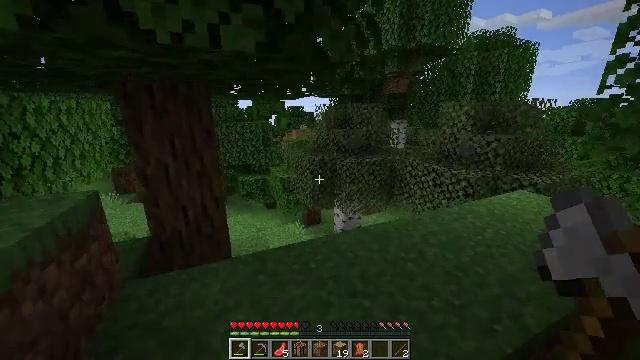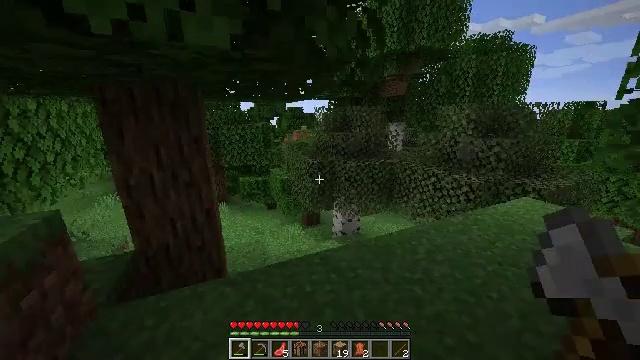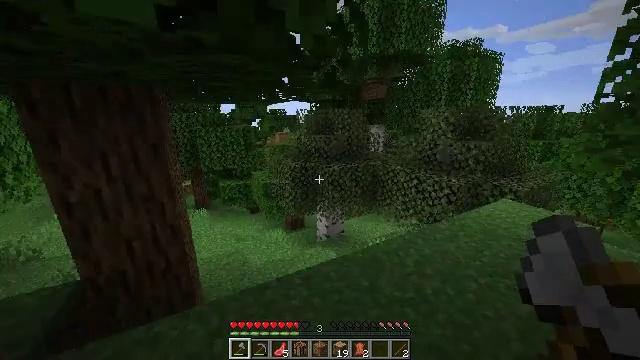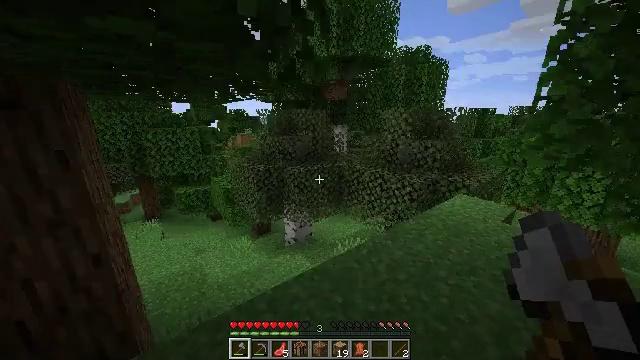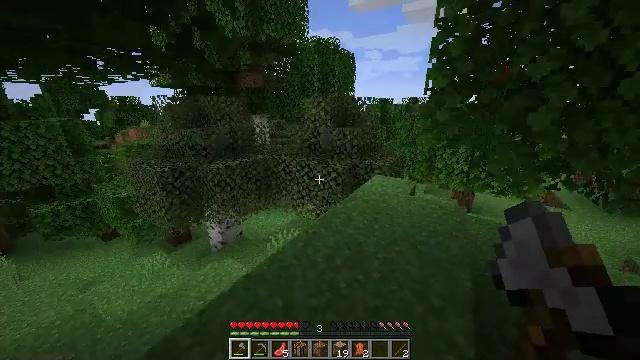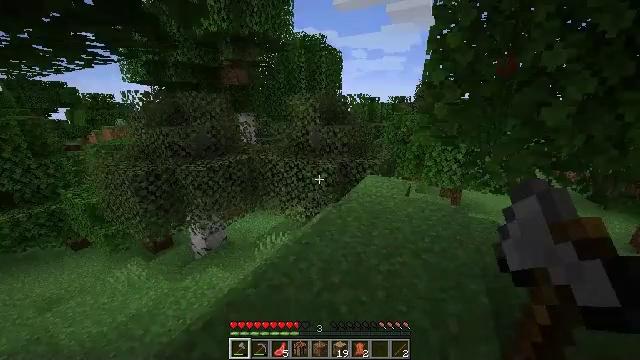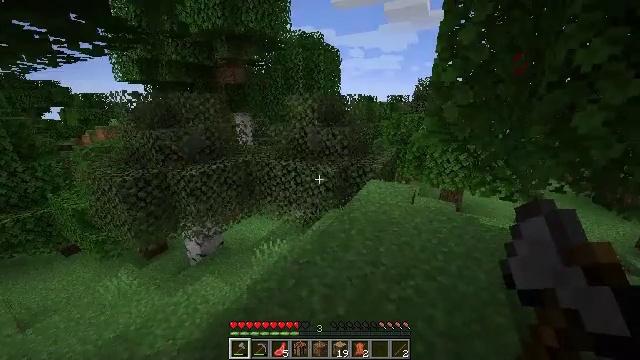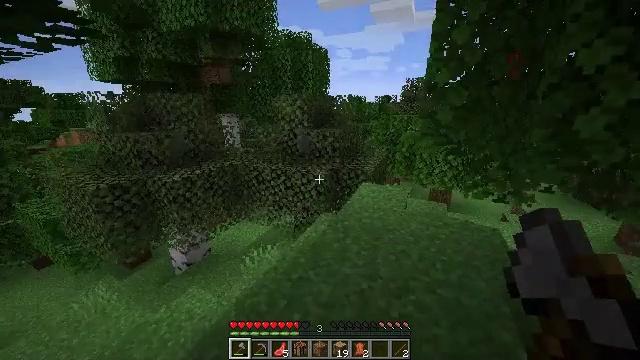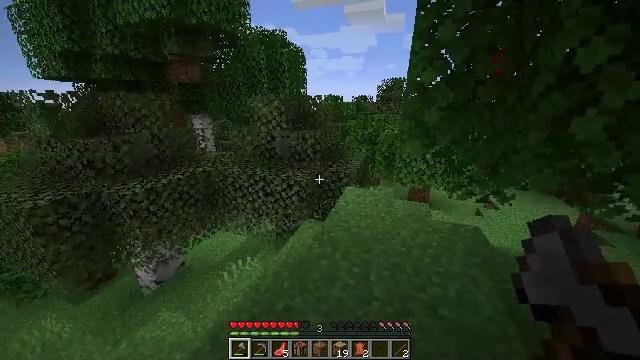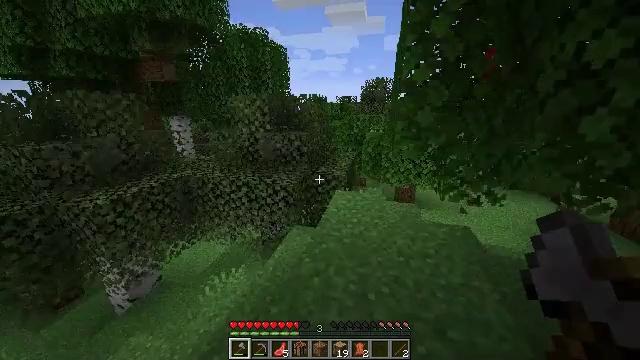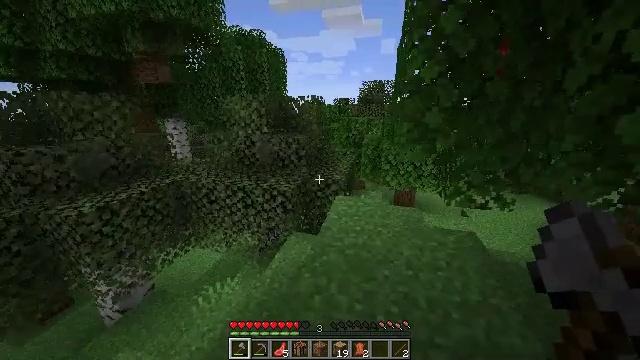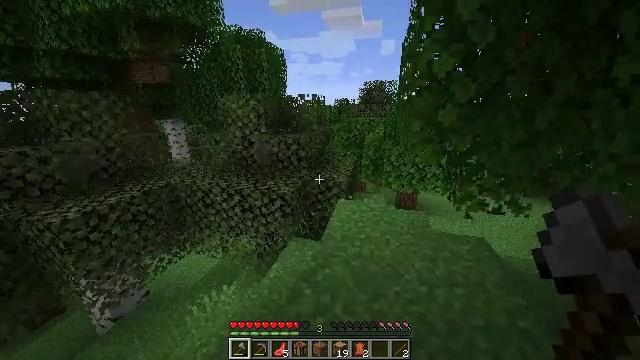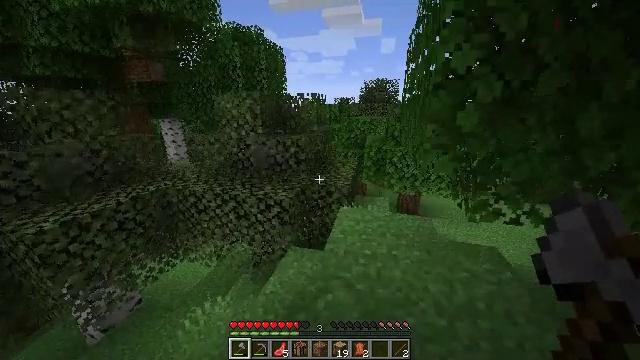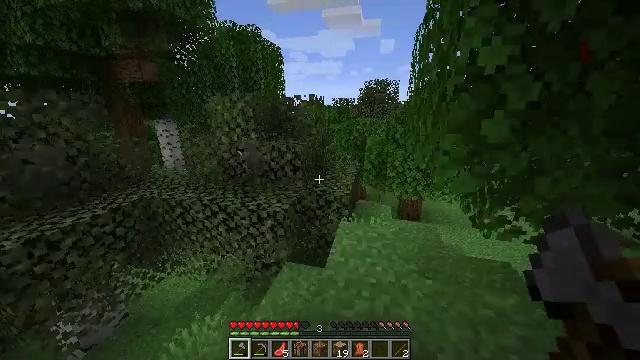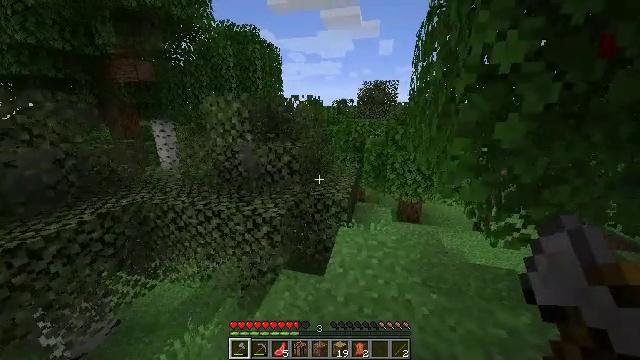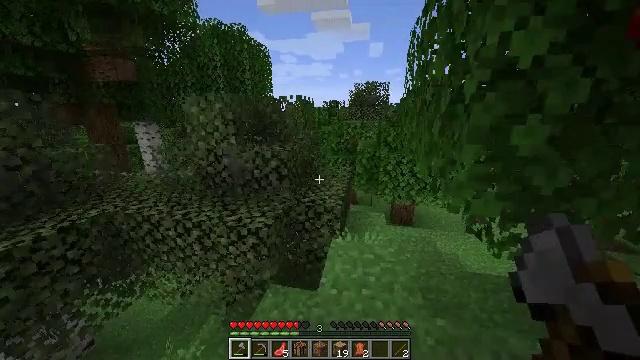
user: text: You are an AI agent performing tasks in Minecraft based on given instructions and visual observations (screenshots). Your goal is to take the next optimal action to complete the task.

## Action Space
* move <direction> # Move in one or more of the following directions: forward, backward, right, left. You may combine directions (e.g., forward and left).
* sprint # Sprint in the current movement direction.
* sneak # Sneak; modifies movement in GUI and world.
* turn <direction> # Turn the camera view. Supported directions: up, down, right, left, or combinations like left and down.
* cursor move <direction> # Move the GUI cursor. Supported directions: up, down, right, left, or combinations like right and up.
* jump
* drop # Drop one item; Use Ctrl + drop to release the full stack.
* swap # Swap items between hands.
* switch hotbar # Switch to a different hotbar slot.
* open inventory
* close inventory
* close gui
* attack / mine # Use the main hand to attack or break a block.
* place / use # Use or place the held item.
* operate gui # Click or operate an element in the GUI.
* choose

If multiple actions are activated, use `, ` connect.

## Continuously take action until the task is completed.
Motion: motion action
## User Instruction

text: Mine the sugar cane near rivers.
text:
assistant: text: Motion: move forward, sprint
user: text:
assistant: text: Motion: move forward, sprint, turn right
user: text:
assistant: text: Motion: move forward, sprint, turn right
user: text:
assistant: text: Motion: move forward, sprint, turn right and down
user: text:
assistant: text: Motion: move forward, sprint, turn right
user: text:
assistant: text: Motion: move forward, sprint
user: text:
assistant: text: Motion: move forward, sprint, turn right
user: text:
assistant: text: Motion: move forward, sprint, turn right
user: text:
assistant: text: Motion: move forward, sprint, turn right
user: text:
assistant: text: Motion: move forward, sprint
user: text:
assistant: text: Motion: move forward, sprint
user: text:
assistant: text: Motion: move forward, sprint
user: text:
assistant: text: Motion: move forward, sprint
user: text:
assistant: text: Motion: move forward, sprint
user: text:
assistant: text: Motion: move forward, sprint, turn right
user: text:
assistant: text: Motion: move forward, sprint, turn right
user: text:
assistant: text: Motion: move forward, sprint
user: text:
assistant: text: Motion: move forward, sprint
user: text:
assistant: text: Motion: move forward, sprint
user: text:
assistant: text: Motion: move forward, sprint
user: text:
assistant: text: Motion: move forward, sprint, jump
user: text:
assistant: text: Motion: move forward, sprint, jump
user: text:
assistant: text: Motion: move forward, sprint, jump
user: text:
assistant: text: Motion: move forward, sprint, jump
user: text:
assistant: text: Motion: move forward, sprint, jump
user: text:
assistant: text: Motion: move forward, sprint
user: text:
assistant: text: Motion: move forward, sprint, turn right
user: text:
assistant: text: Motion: move forward, sprint, turn right and down
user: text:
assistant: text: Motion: move forward, sprint
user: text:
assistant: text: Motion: move forward, sprint, turn right